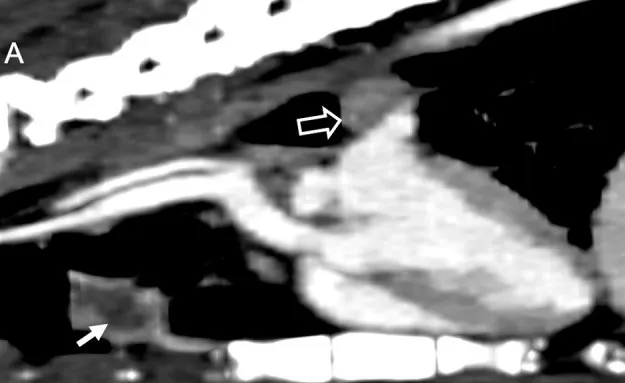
Computed tomography of the thorax in a cat with a compressive Coccidioides spp. Spinal granuloma before surgery or administration of fluconazole. (A) Sagittal plane reconstruction with soft tissue window display. The sternal lymph node was enlarged (sold white arrow) with a peripheral contrast enhancement.
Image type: radiology (ct)